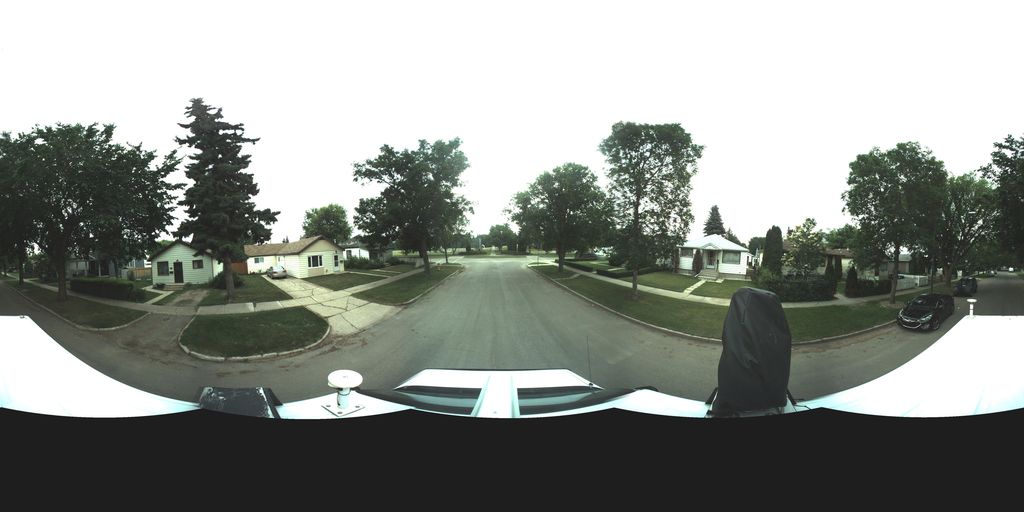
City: saskatoon